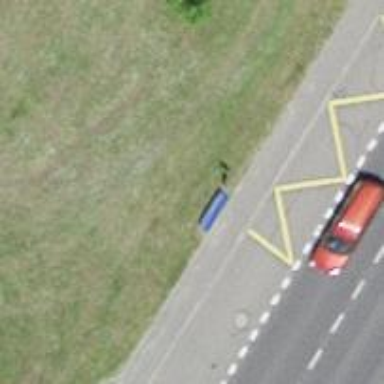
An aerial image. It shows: Asphalt platform for public transport.